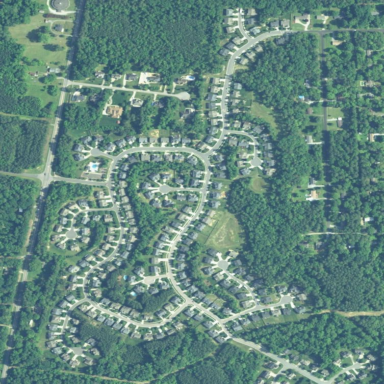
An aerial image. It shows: Rural residential area in neighborhood setting.